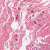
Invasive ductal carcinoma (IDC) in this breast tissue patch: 0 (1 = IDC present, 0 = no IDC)